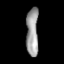
Tissue: lung
Cell type: T cells
Senescence score: 0.229
Nuclear area (px): 578
Mean DAPI intensity: 156.151